Field crop: maize
Growth stage: 2
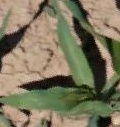
Species: maize